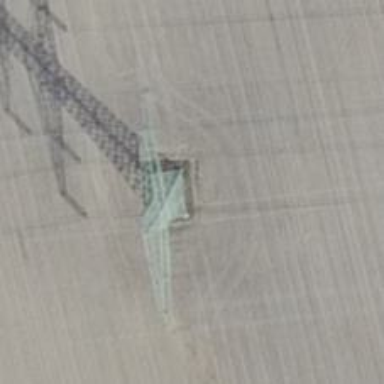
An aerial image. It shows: Power tower.